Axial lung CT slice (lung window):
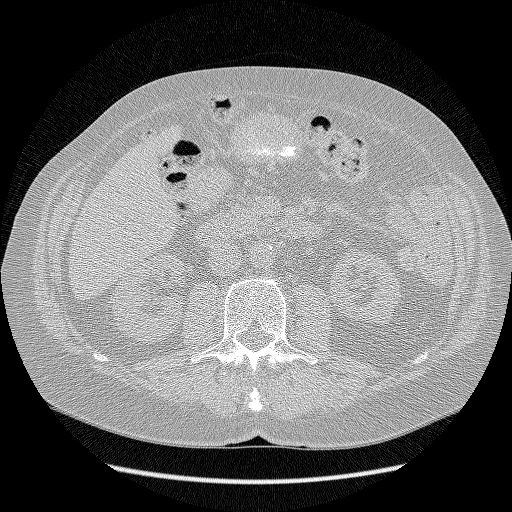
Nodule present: no